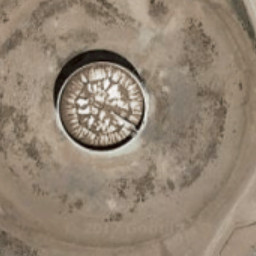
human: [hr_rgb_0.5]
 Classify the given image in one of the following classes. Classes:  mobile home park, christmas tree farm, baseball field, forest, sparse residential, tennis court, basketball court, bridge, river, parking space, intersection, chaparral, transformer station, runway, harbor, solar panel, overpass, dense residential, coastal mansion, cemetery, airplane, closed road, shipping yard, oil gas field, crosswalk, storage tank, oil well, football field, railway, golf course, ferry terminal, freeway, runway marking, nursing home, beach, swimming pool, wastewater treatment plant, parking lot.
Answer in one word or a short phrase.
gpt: storage tank